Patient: sex F, age 59
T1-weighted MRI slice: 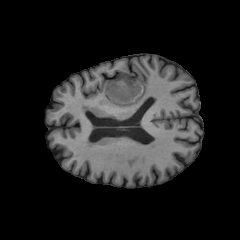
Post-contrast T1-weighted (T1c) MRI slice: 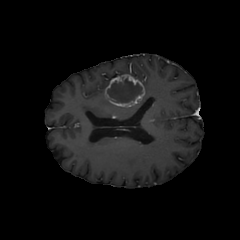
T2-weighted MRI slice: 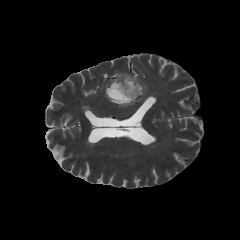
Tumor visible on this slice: yes
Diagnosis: Glioblastoma, IDH-wildtype
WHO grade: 4